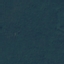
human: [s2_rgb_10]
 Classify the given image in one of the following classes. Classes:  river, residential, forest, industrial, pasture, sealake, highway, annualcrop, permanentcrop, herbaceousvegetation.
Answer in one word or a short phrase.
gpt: Forest